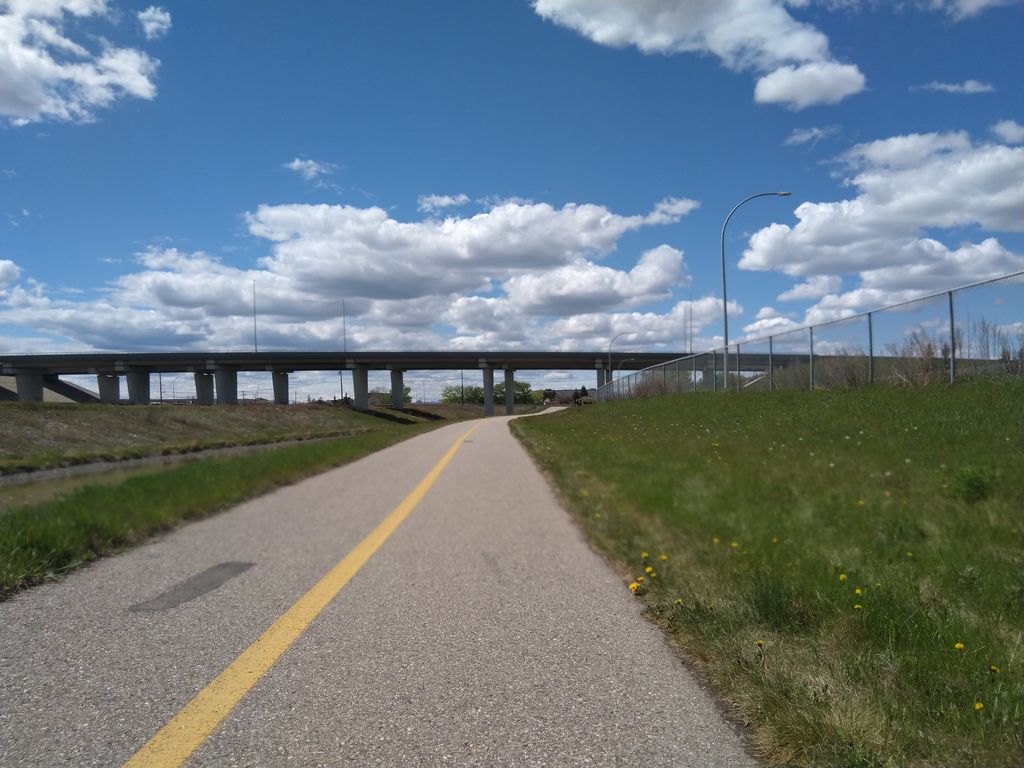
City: calgary